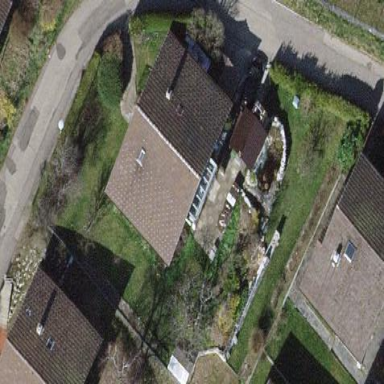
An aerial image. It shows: Simple house.